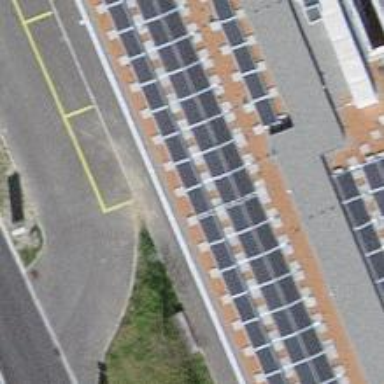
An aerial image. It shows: Solar power generator utilizing photovoltaic technology with solar photovoltaic panels.